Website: home-depot
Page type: customer-info-address
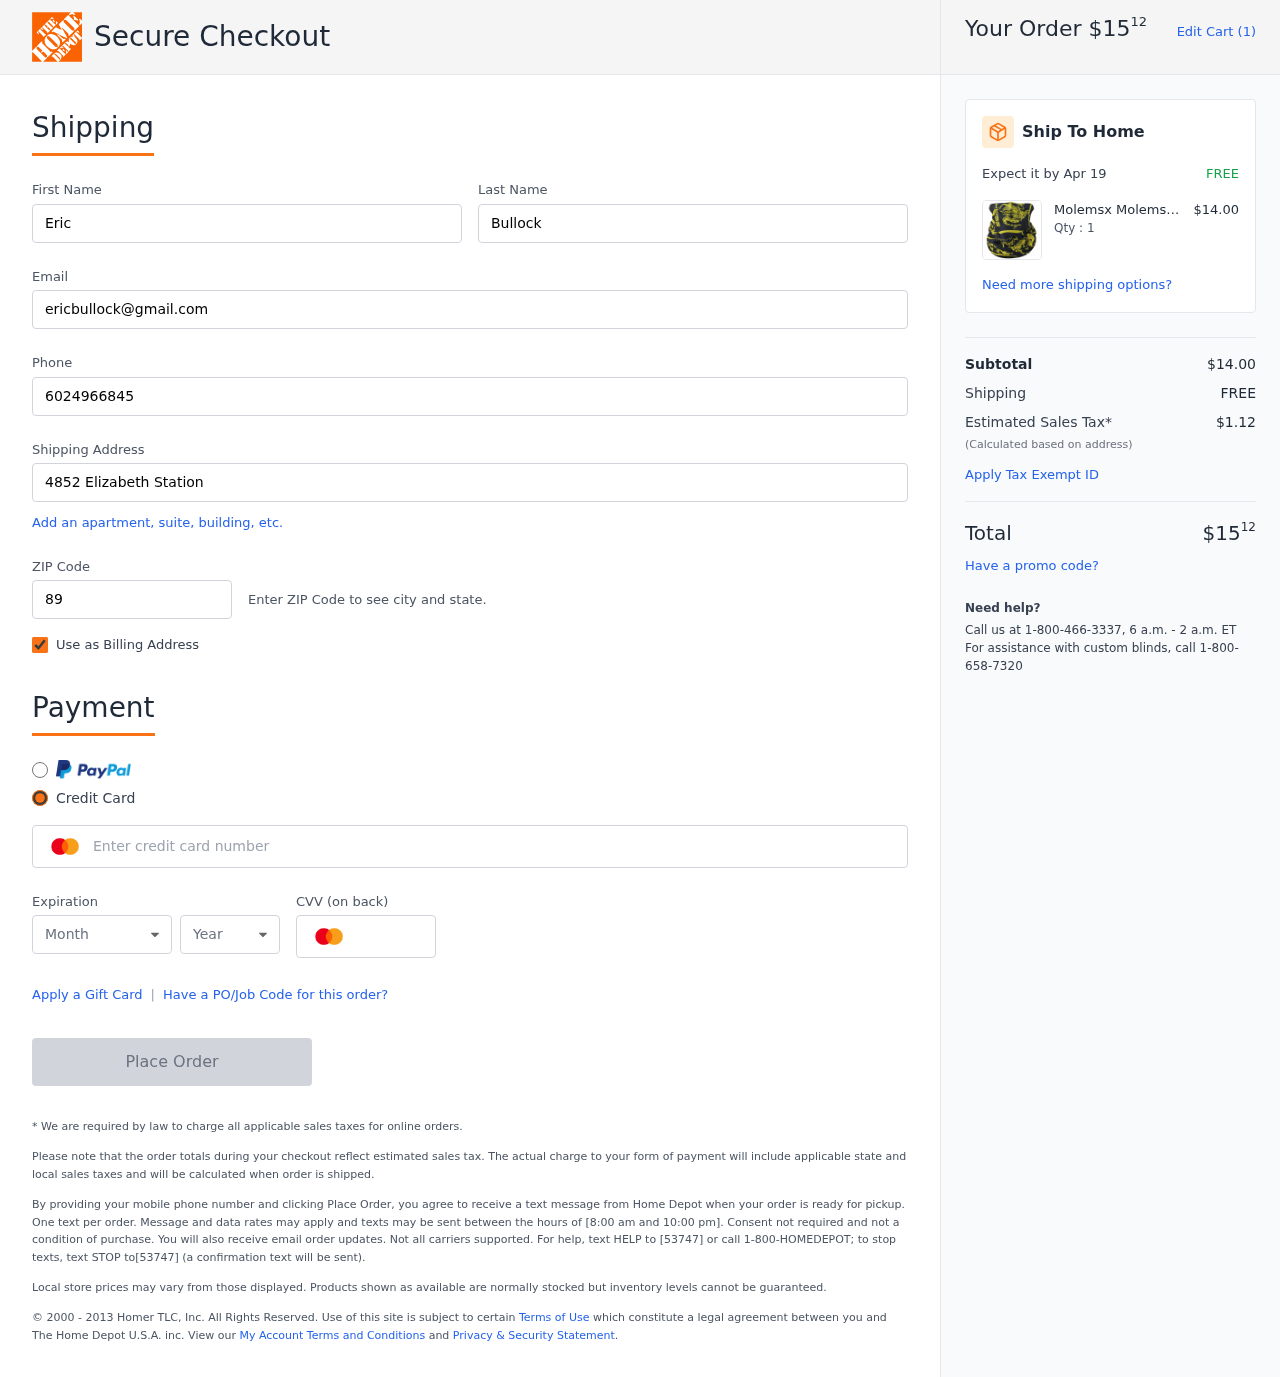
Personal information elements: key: PII_CARD_CVV
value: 855
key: PII_CARD_EXPIRY_MONTH
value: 11
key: PII_CARD_EXPIRY_YEAR
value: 28
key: PII_CARD_NUMBER
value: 2720 8892 9936 4373
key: PII_EMAIL
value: ericbullock@gmail.com
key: PII_FIRSTNAME
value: Eric
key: PII_LASTNAME
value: Bullock
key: PII_PHONE
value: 6024966845
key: PII_POSTCODE
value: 89450
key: PII_STREET
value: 4852 Elizabeth Station
Product elements: key: PRODUCT1_BRAND
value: Molemsx
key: PRODUCT1_NAME
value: Molemsx Face Mask Bandanas for Men Women Neck Gaiter Summer Cooling Face Cover Face Dust Mask for Fi
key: PRODUCT1_NAME
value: Molemsx Face Mask Ba...
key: PRODUCT1_PRICE
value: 14
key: PRODUCT1_QUANTITY
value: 1
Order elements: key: ORDER_TOTAL
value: $1512
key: ORDER_NUM_ITEMS
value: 1
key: ORDER_DELIVERY_DATE
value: Apr 19
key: ORDER_SUBTOTAL
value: $14.00
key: ORDER_SHIPPING_COST
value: FREE
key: ORDER_TAX
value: $1.12